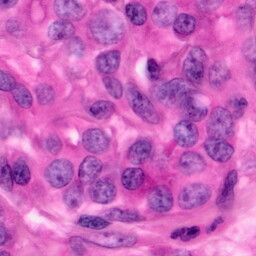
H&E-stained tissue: Pancreatic